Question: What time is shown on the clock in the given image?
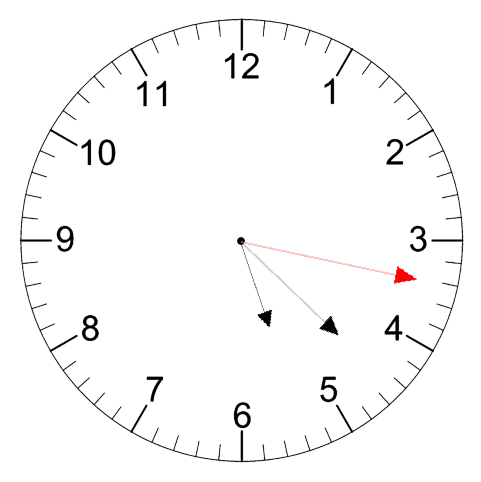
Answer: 05:22:17